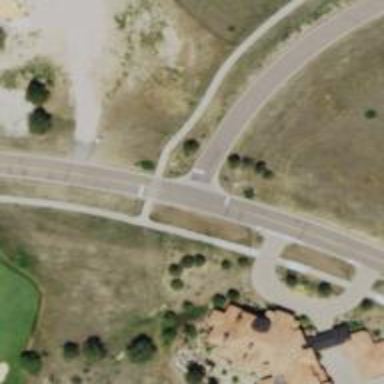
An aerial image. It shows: Marked crossing on the road.